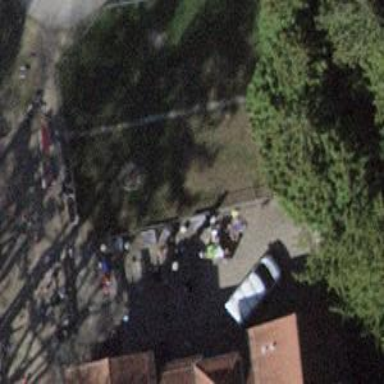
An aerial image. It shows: Barbecue facility.